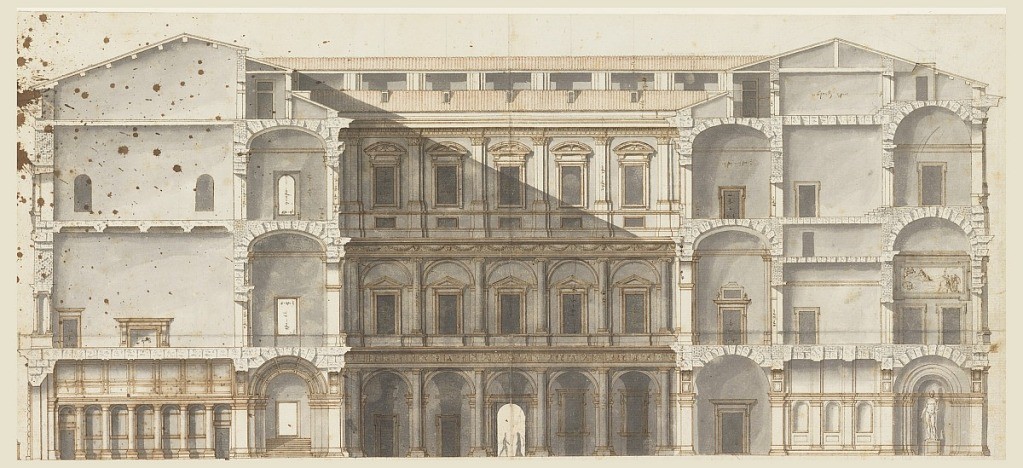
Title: Section of the Wings and Elevation of a Wall on the Court, Palazzo Farnese, Rome
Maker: Unknown
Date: ca. 1750
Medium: Pen and brown ink, brush and gray, red wash, over black chalk on paper, lined
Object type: Drawing
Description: Section of a large, three-story building.  Section through the middle line of the court, the vestibule being at the left.  The elevation of the southeastern side of the court and section of the main and the rear wings are shown.  Measurements are inscribed.